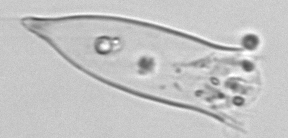
Label: Favella